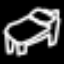
Label: bed